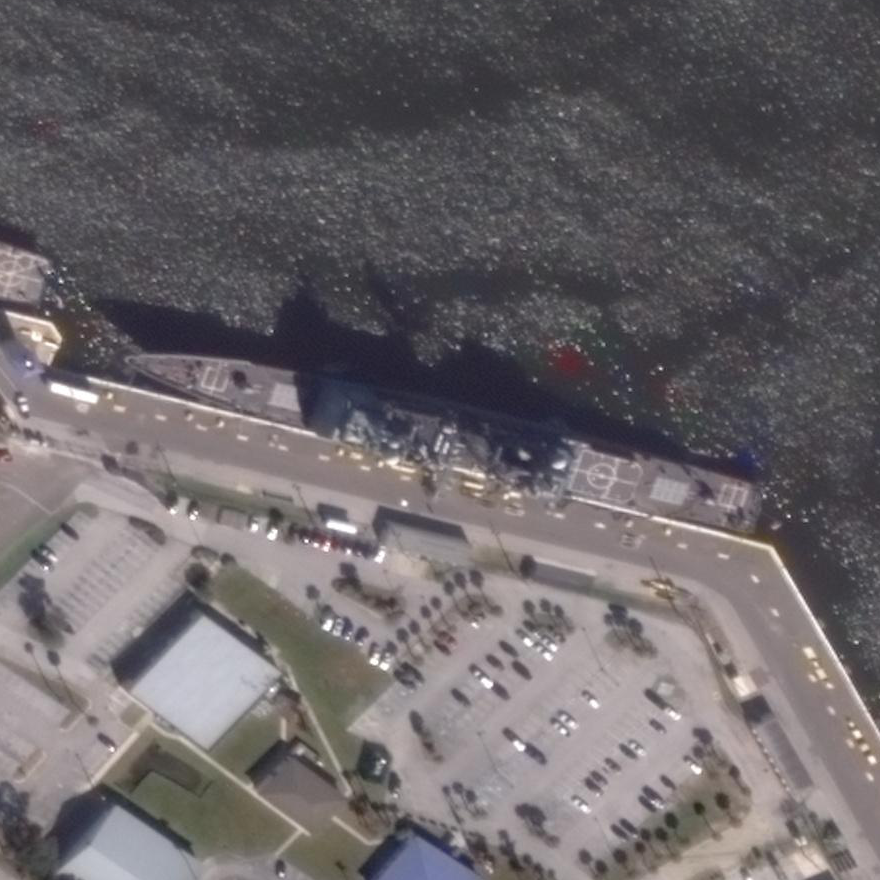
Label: cruiser